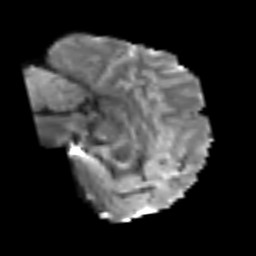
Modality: T2w
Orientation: sagittal
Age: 56
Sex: male
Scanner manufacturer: siemens
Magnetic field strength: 3 T
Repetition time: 6.1 s
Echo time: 0.101 s